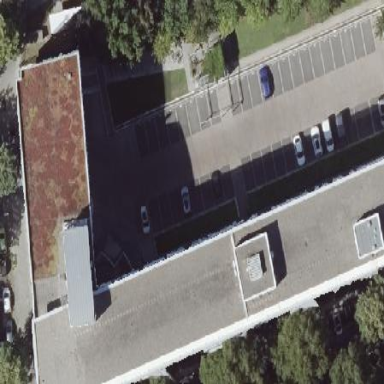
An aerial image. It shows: Commercial building.